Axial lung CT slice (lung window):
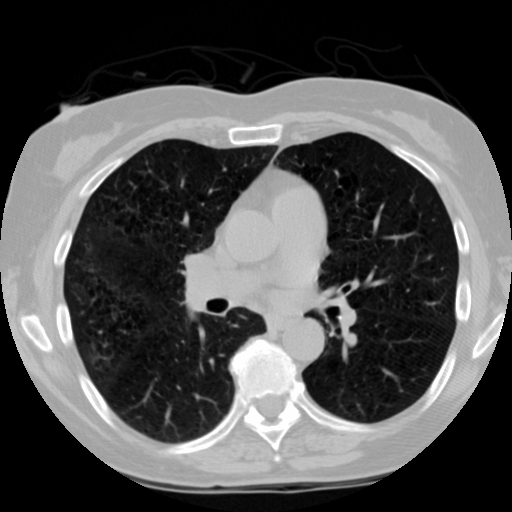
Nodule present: no